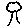
Label: tree